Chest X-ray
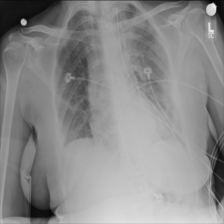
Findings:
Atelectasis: negative
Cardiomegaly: negative
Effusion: negative
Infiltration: negative
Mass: negative
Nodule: negative
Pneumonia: negative
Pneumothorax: positive
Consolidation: negative
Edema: negative
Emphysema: negative
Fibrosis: negative
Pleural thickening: negative
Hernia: negative